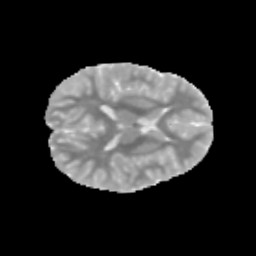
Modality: MD
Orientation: axial
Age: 9
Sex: male
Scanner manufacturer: siemens
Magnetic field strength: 3 T
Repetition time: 3.8 s
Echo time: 0.07 s